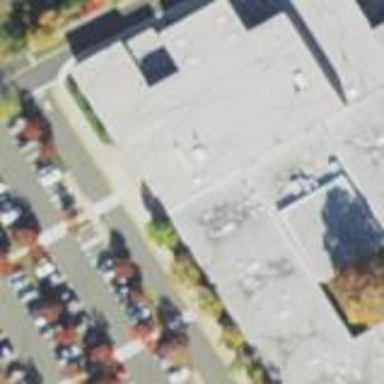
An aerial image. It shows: Part of building.